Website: lowes
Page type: newsletter-management
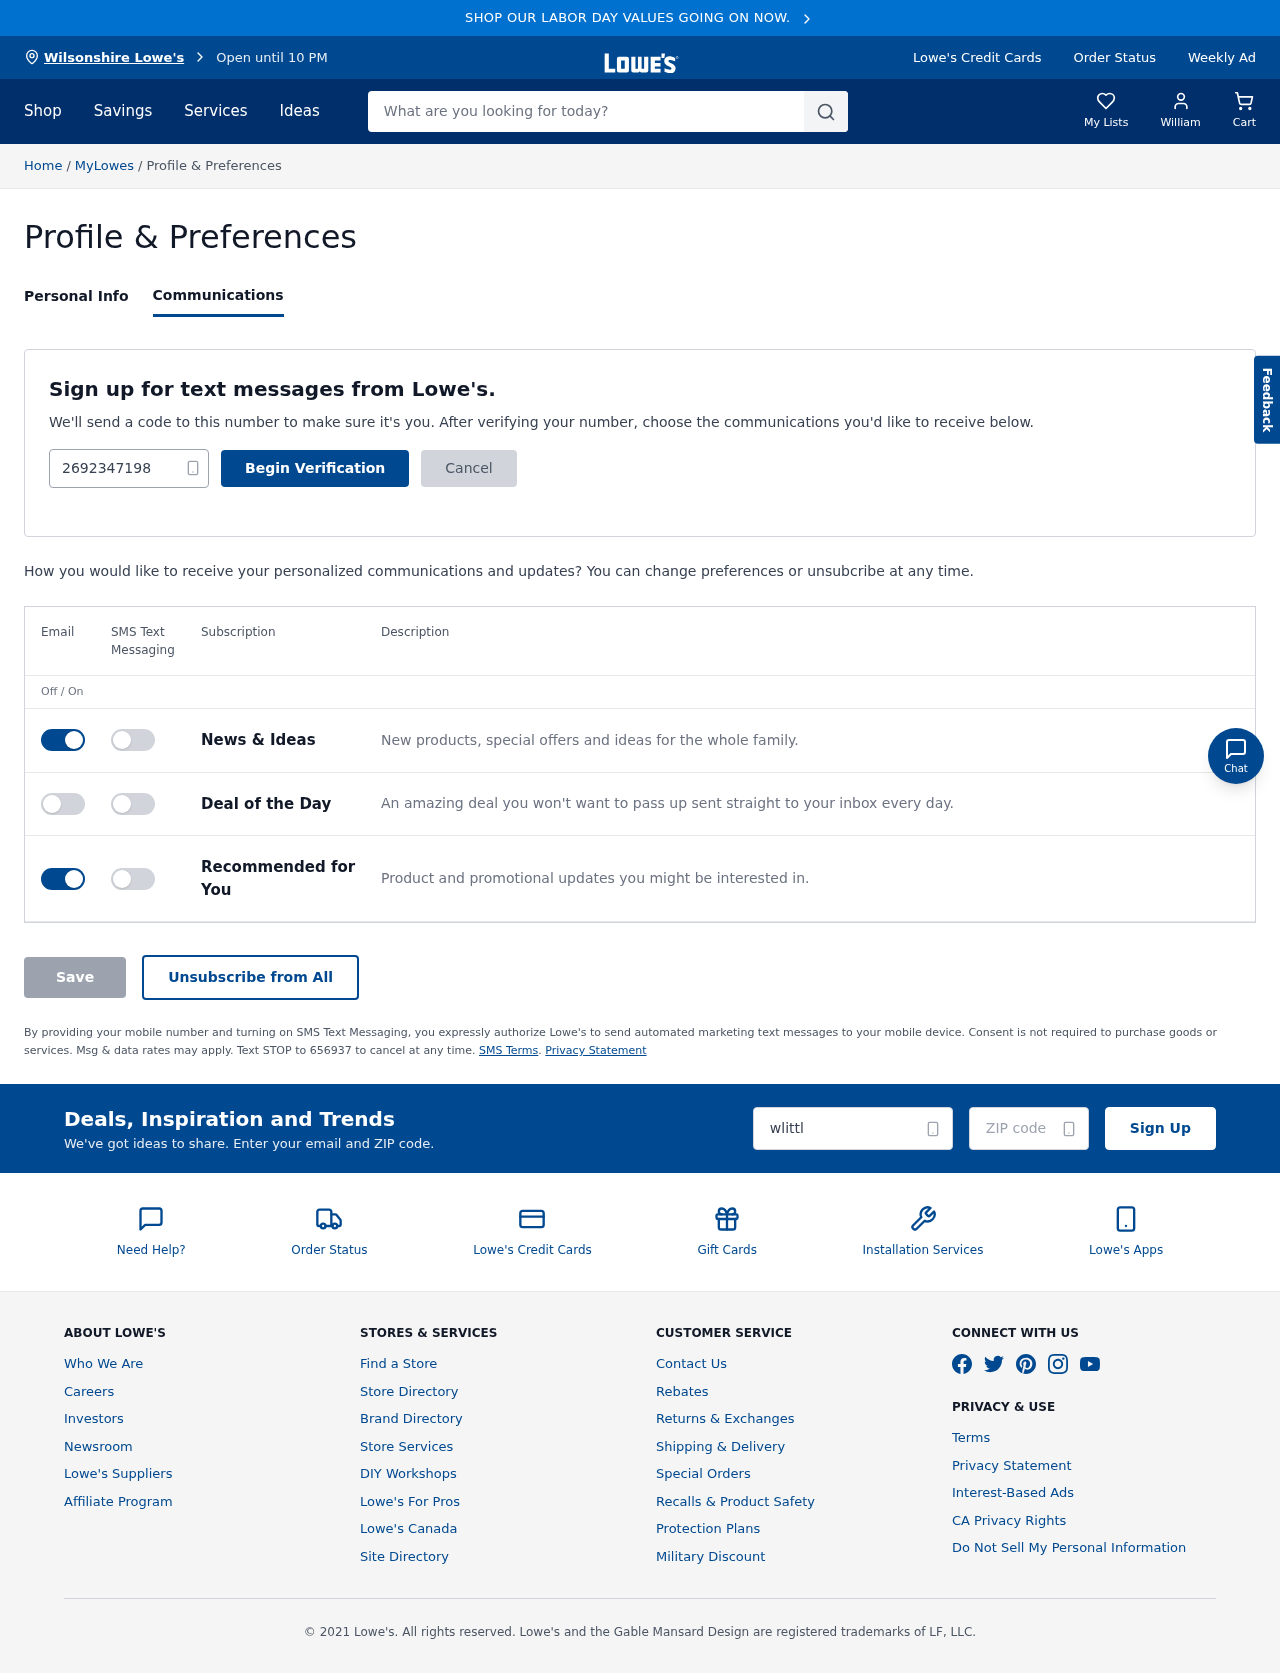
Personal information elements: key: PII_CITY
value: Wilsonshire Lowe's
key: PII_EMAIL
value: wlittle@gmail.com
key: PII_FIRSTNAME
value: William
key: PII_PHONE
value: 2692347198
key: PII_POSTCODE
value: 90064
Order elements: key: ORDER_NUM_ITEMS
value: Cart
Search elements: key: HEADER_SEARCH
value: What are you looking for today?